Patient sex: F
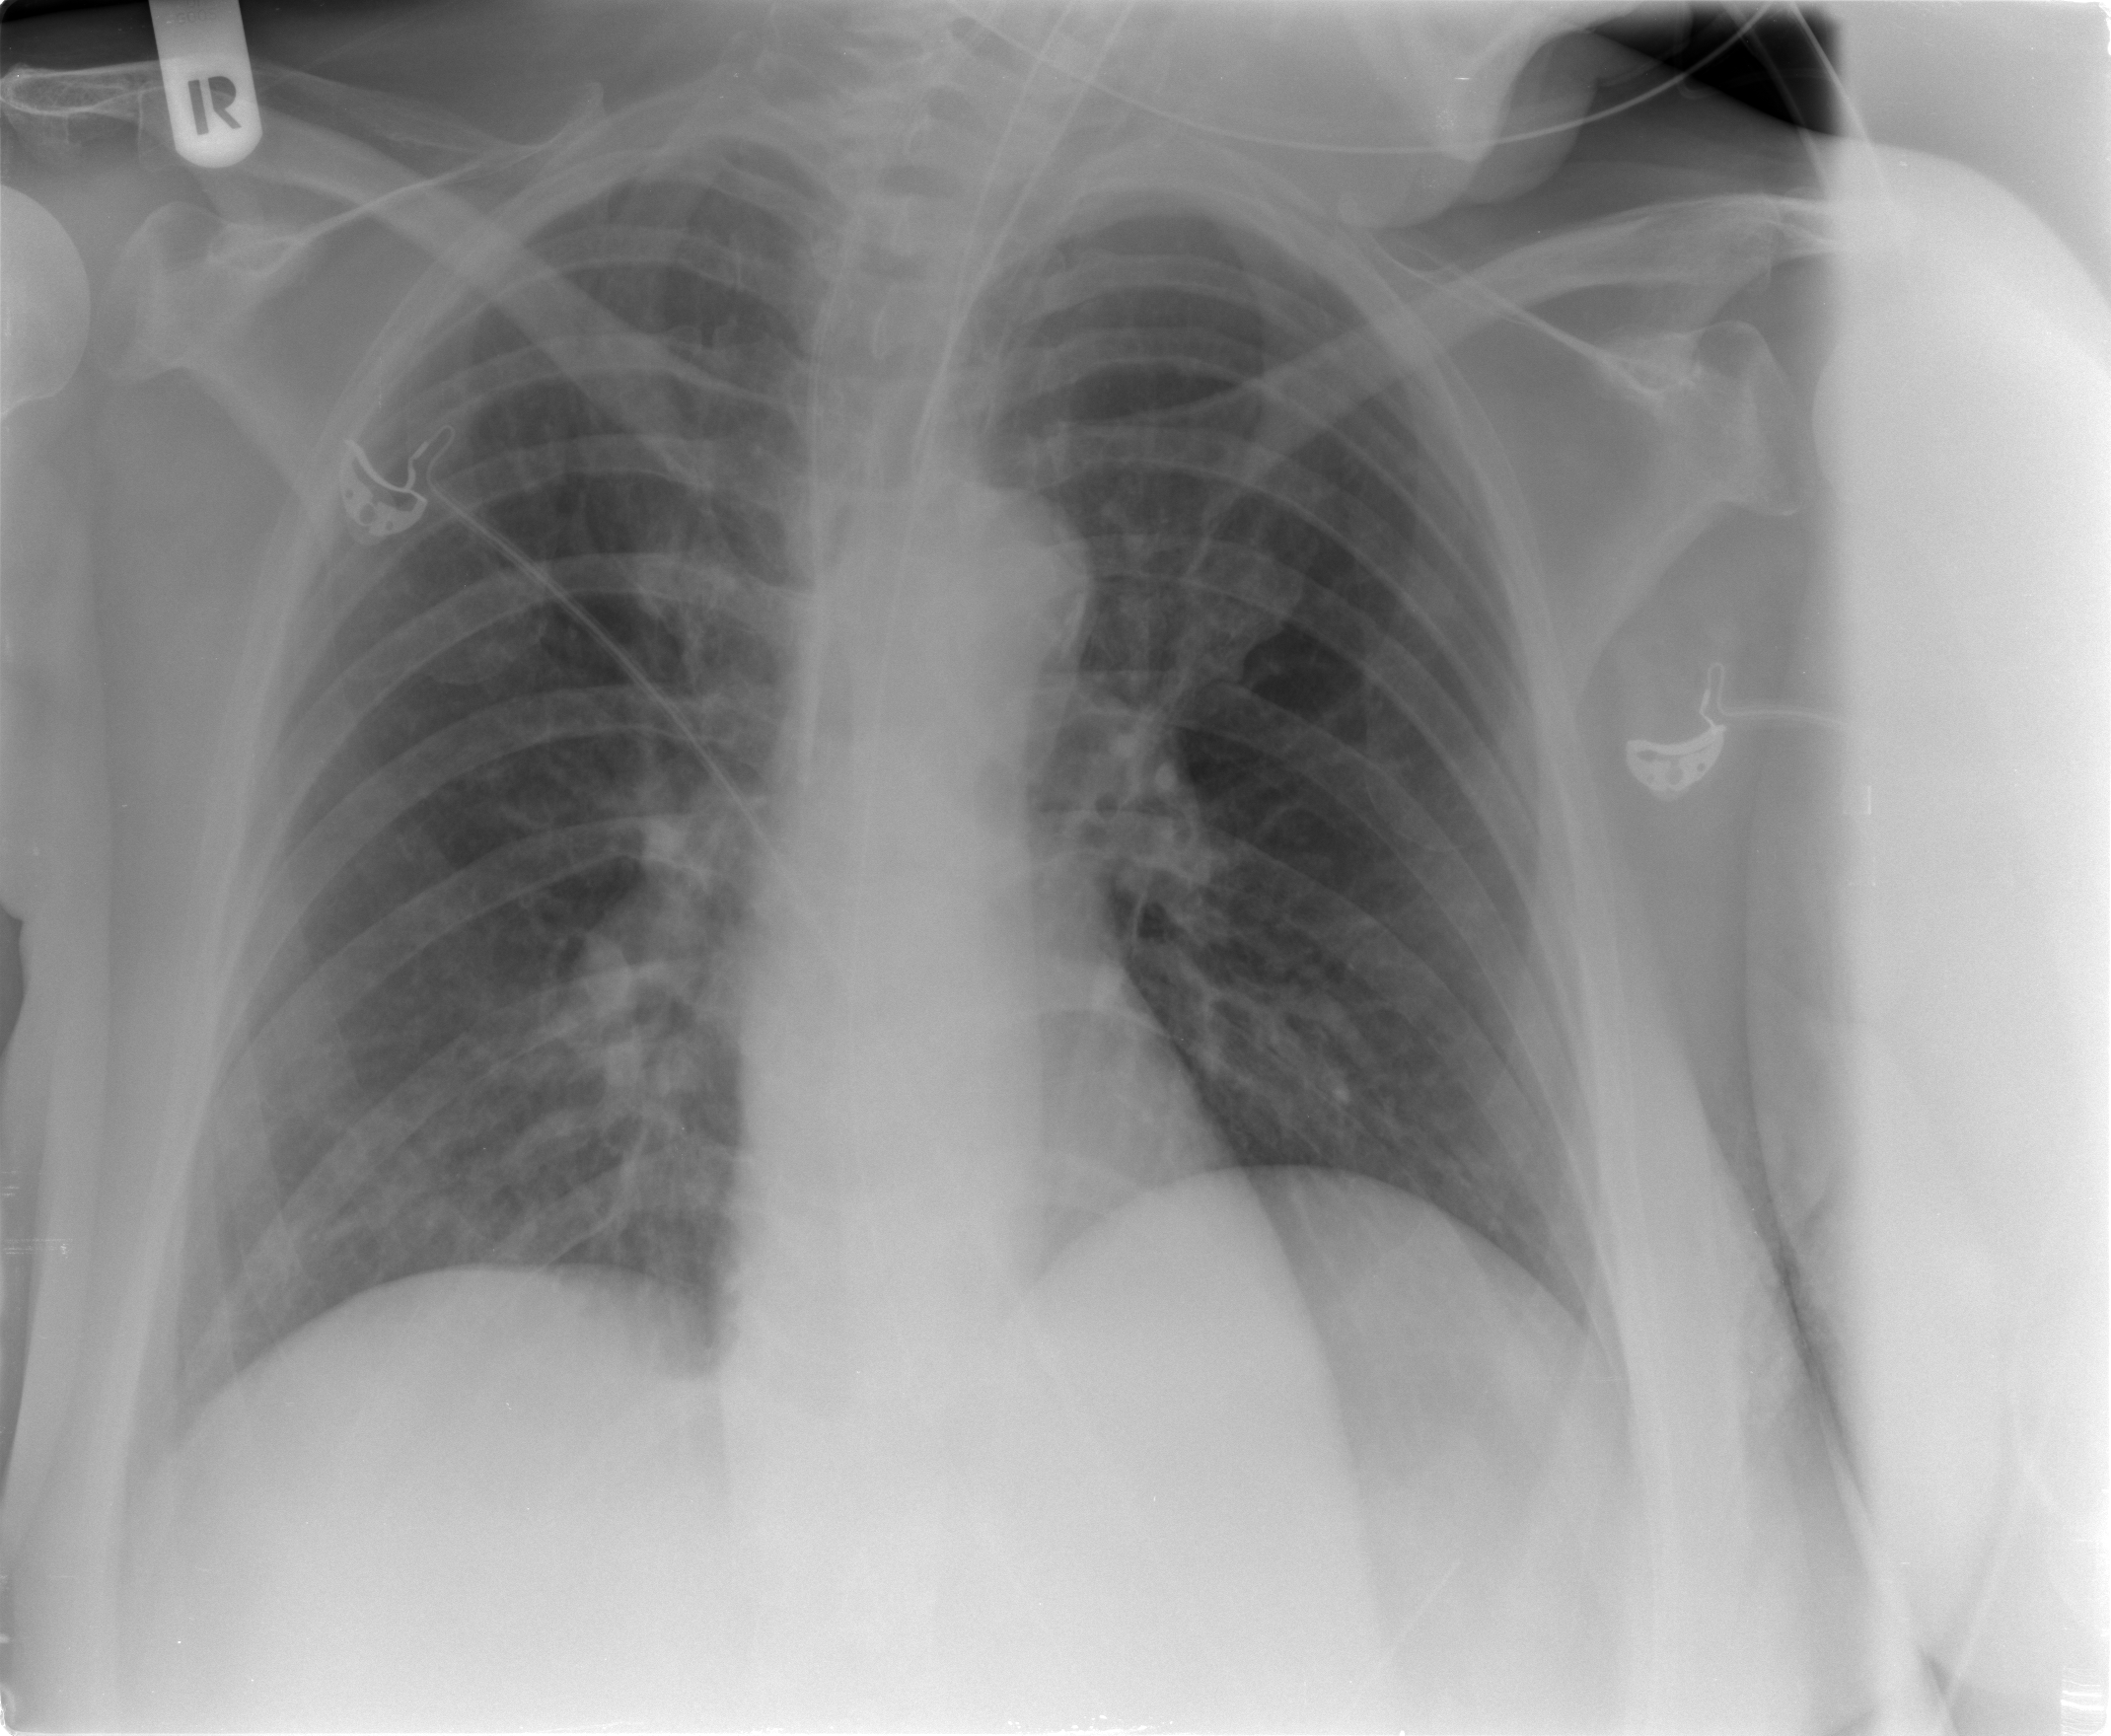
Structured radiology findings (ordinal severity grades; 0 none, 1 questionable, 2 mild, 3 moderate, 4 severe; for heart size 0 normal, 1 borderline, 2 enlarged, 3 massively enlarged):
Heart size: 0
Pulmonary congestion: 0
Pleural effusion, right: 0
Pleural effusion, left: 0
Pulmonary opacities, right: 1
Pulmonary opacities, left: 0
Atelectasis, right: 2
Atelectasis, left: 1